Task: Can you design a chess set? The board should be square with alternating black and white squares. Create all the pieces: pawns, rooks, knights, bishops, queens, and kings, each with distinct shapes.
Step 4863:
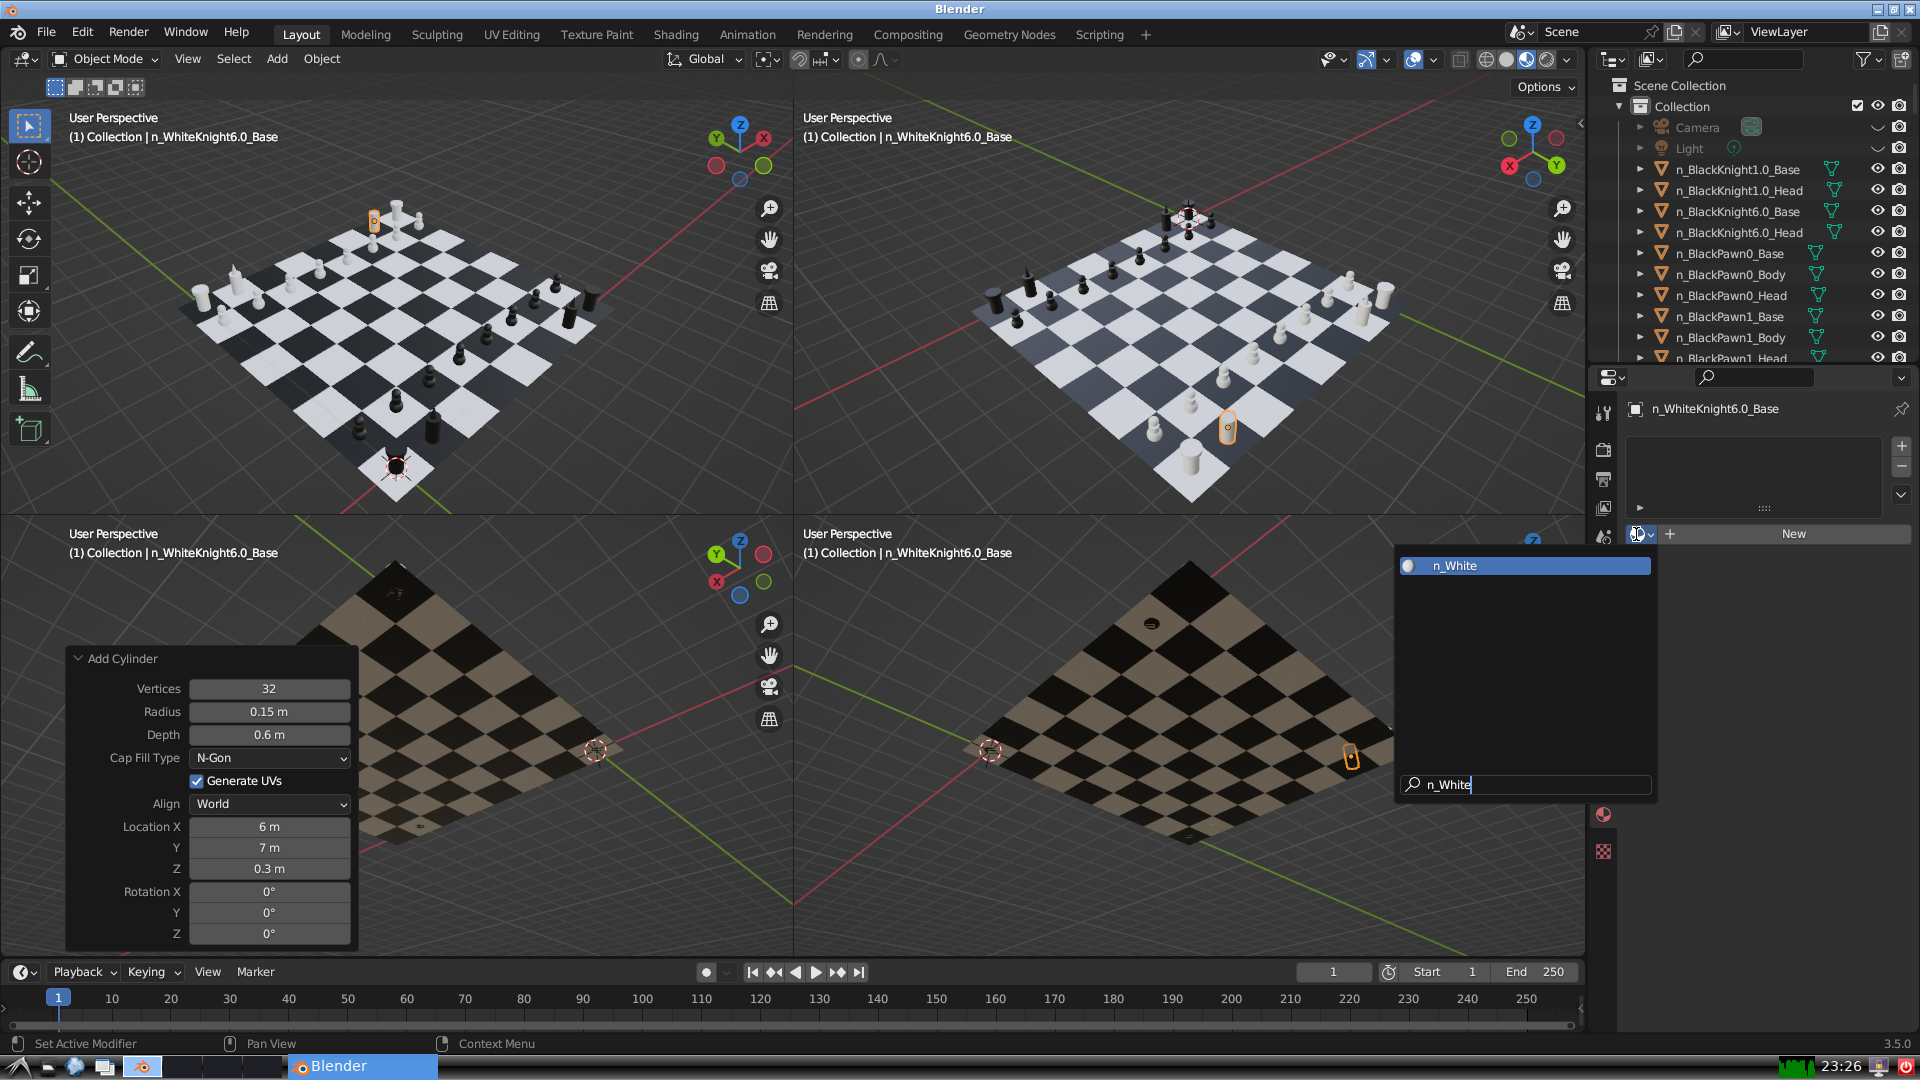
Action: {"key_press": ['Return']}